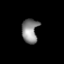
Tissue: lung
Cell type: Epithelial cells
Senescence score: 0.1699
Nuclear area (px): 389
Mean DAPI intensity: 133.671